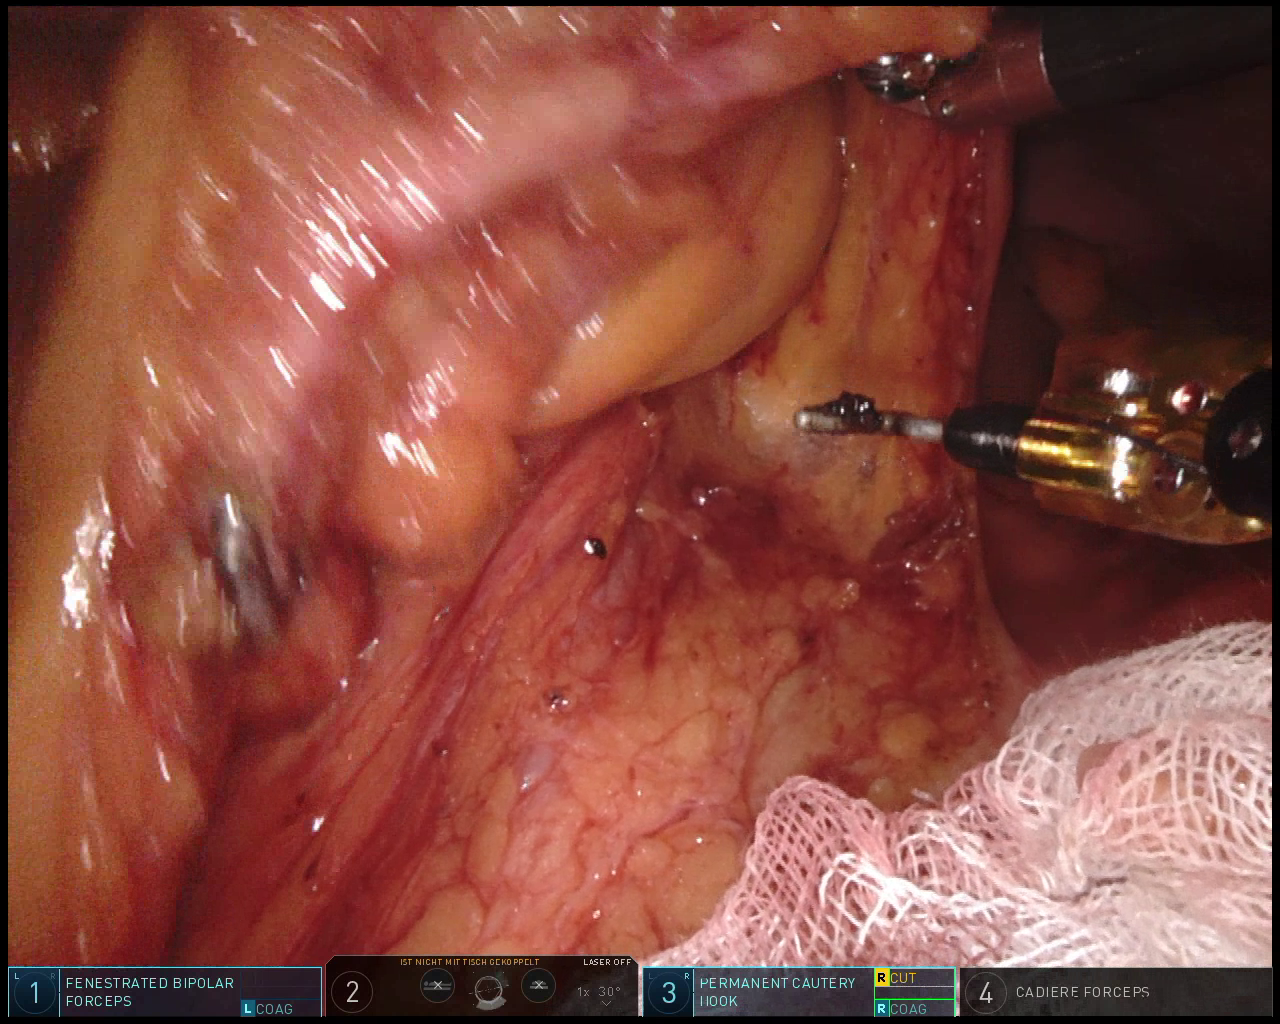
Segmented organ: ureter
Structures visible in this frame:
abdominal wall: no
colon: no
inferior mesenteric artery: no
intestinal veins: no
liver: no
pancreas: no
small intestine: no
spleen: no
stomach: no
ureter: yes
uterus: no
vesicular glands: no